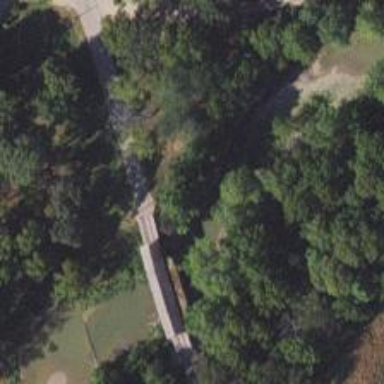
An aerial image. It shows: Covered bridge on unclassified road.